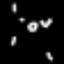
Label: squiggle